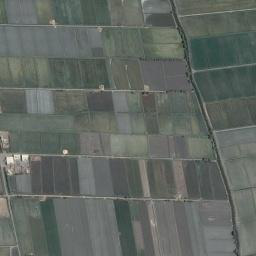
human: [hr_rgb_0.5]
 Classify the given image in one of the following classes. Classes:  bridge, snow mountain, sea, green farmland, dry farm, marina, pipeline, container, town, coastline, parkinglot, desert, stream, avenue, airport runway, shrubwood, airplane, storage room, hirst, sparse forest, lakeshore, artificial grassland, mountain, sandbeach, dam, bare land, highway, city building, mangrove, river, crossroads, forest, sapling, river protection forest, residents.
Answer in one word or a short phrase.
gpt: green farmland